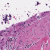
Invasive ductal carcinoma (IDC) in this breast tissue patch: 1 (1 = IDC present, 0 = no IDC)